Question: I think it is a fairly simple problem, but I just cant wrap my head around it and I am not too great with jQuery. I have a div inside of an . The articles height is variable depending on the content (Its a blog post, so some are short, some are long). I want my div to match the height of the article it is nested in.
HTML:
'''
<article class="PostHome">
<div class="ColorBarLeft"></div>
<header>
<h3>@Html.DisplayFor(modelItem => item.Title)</h3>
<small>@Html.DisplayFor(modelItem => item.DateCreated)</small>
</header>
<section id="PostContent">
@Html.DisplayFor(modelItem => item.Content)
</section>
<section id ="PostTags">
@Html.Label("Tags:")
@Html.DisplayFor(modelItem => item.Tags)
</section>
@Html.ActionLink("View Full Post", "Post", new { blogTitle = item.Title.Replace(" ", "-"), id = item.Id}, null)
</article>
'''
And then I tried some jQuery like so:
'''
$(document).ready(function () {
$(".ColorBarLeft").height(function () {
var height = $(this).height()
$('.PostHome').height(height);
})
});
'''
I think that code is correct, but it could be off, again, not very good at jQuery.
And I don't know if this is important but there are going to be multiple posthomes and ColorBarlefts on the page at a time.
***EDIT, changes id=PostHome to class=PostHome

I want the bar where the red squiggly box is.
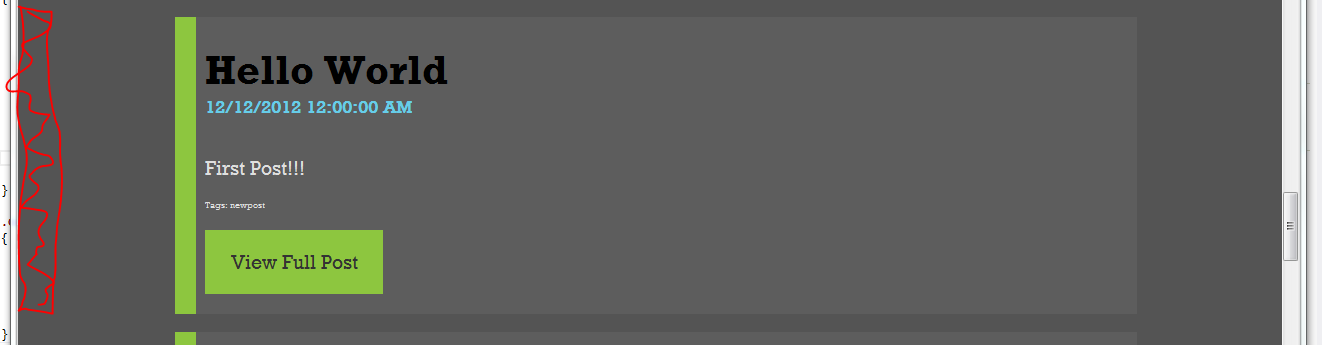
Answer: An alternative is to add the color bar as a bg image to the article, rather than by adding a div. And if needed, give the article left padding equal to the width of the color bar.
Another option is to have the div act as a wrapper around all of the content inside the article, and add the color bar (bg image and optional left padding) to the div.
In both cases, the bg image will be applied to an element that's naturally guaranteed to have the correct height, without any assistance from jQuery. This is especially useful if the content is likely to change in height while the page is open, as it doesn't require updating the height using jQuery.
I think the only CSS-only solution (that doesn't require jQuery/JavaScript) is if the article is in a separate container from the content above and below, with all 3 containers separately horizontally centered in the page. In that case, the container for the article could have a bg image on the left, and then the article could be given a fixed width and horizontally centered. This avoids the needs for jQuery, doesn't require absolute positioning (which would take the content out of the flow of the layout), and doesn't require updating the height if the content changes while the page is open.
Otherwise, it's back to square one and just finding the right jQuery code to set the appropriate height for the color bar div. Just be sure to reapply the height if the article content dynamically changes.
'''
$('.ColorBarLeft').height($('.PostHome').height());
'''